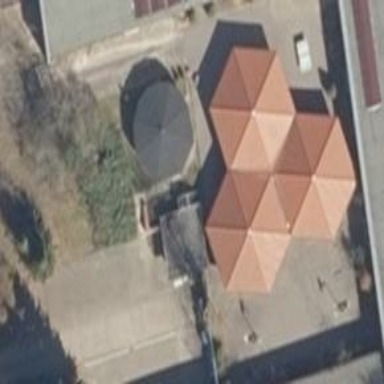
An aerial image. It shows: Kindergarten with pyramidal roof shape.